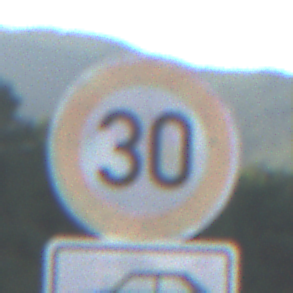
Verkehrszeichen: Geschwindigkeit30
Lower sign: HinweisDurchSinnbild14
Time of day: SunriseSunset
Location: Outdoor (Nature)
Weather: Clear
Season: NotSpecified
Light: Natural